Interaction volume radius: 10 \u00c5
Interaction volume height: 10 \u00c5
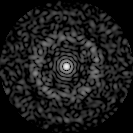
Disorder parameter: 0.8201